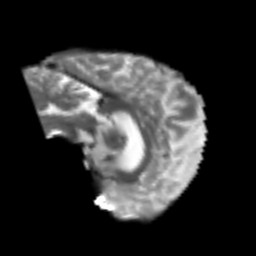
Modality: T2w
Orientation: sagittal
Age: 49
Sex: male
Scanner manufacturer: siemens
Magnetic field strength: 3 T
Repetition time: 4.987 s
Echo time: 0.0792 s